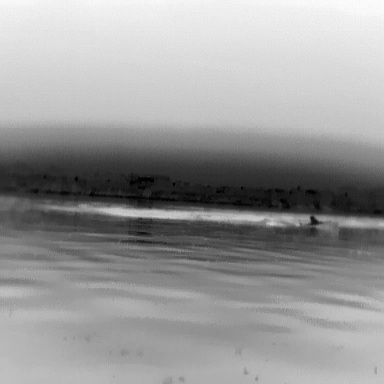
There is a canoe in the infrared image.